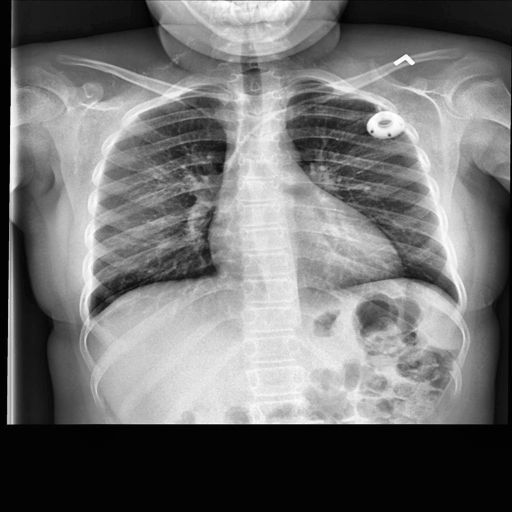
Finding: NORMAL